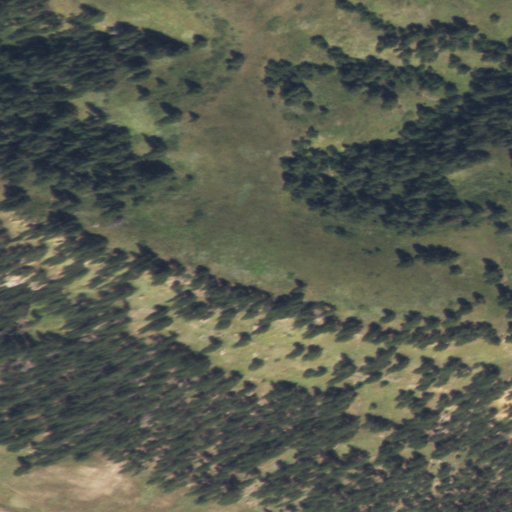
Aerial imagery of ridge(s) in Wyoming named Coal Land Ridge containing grassland, evergreen forest, shrub, and low intensity development